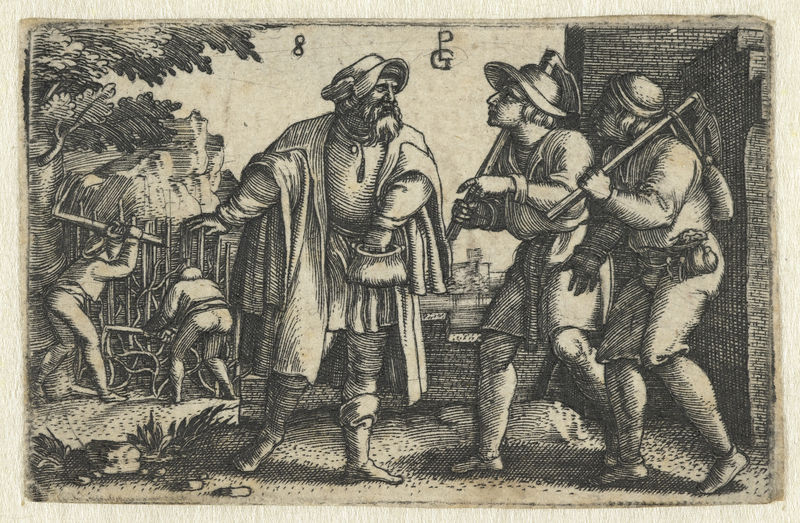
Titel: Parabel van de arbeiders in de wijngaard
Künstler: Georg Pencz
Standort: Amsterdam
Institution: Rijksmuseum
Schlagwörter: homme, chapeau, paysan, paysans, hommes, rue, route, travailler, coin, travailleur, dehors, eau-forte, moisson, bourse, gravure, hoommes, pière